Field crop: tomato
Growth stage: 2
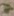
Species: solanum